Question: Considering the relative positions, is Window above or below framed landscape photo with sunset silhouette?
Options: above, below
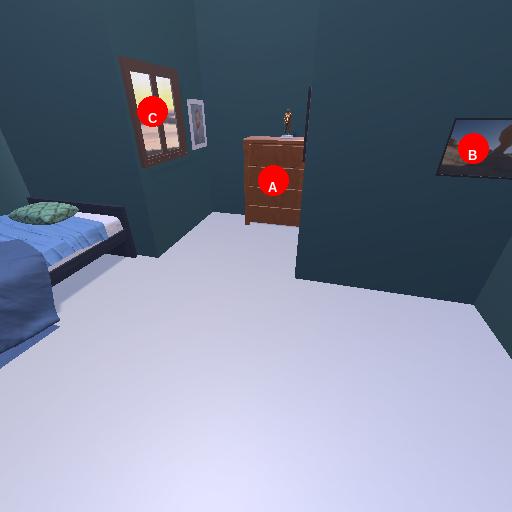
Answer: above